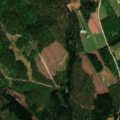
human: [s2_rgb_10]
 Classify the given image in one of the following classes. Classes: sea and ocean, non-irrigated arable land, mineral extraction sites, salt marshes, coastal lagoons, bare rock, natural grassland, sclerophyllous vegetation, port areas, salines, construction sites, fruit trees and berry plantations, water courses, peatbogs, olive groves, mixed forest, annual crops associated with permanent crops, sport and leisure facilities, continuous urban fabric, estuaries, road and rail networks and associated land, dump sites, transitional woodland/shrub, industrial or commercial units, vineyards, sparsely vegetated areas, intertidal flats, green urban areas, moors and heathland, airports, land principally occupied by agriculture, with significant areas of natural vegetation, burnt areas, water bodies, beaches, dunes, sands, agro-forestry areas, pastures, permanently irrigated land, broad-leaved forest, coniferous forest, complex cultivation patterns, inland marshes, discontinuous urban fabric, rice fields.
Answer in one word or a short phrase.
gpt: non-irrigated arable land, land principally occupied by agriculture, with significant areas of natural vegetation, coniferous forest, mixed forest